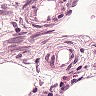
Metastatic tissue present: no